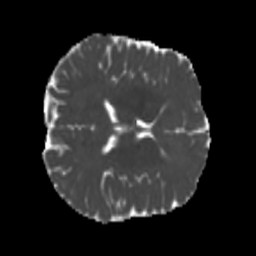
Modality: MD
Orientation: axial
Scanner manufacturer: siemens
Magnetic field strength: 3 T
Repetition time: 4 s
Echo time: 0.0594 s